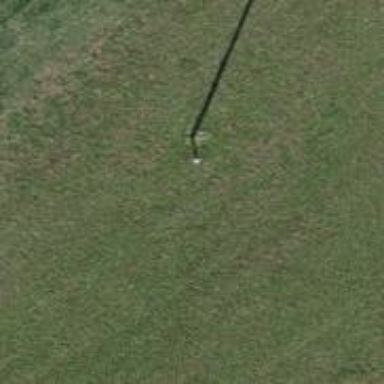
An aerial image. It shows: Power pole.